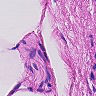
Metastatic tissue present: no